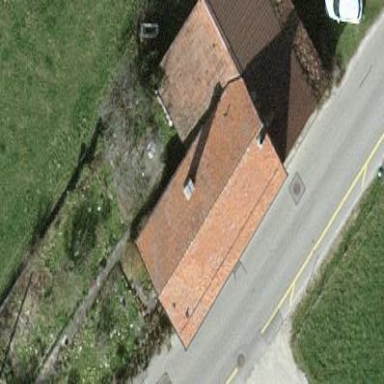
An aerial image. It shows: Simple house.